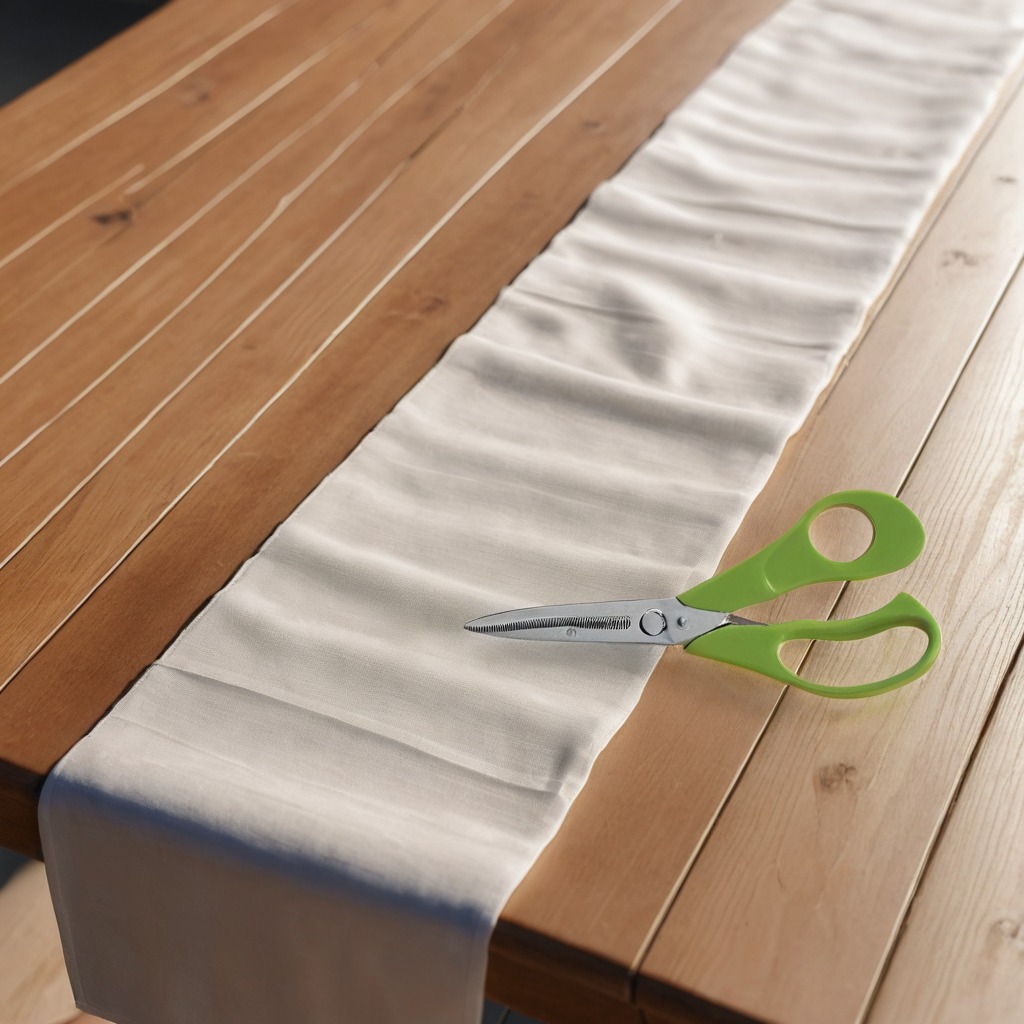
A scissor lies on a wooden table in an outdoor workshop during daytime bright natural light soft shadows worn but beneath the cloth.